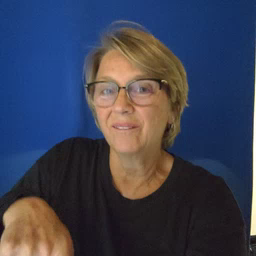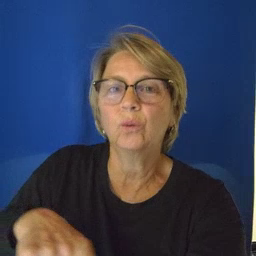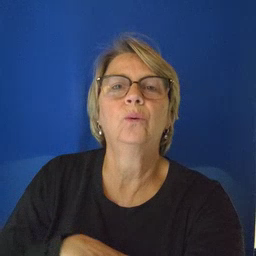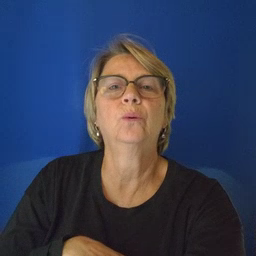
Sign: haveto